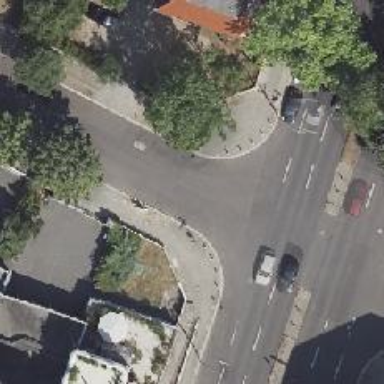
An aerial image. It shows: Unmarked crossing on footway.